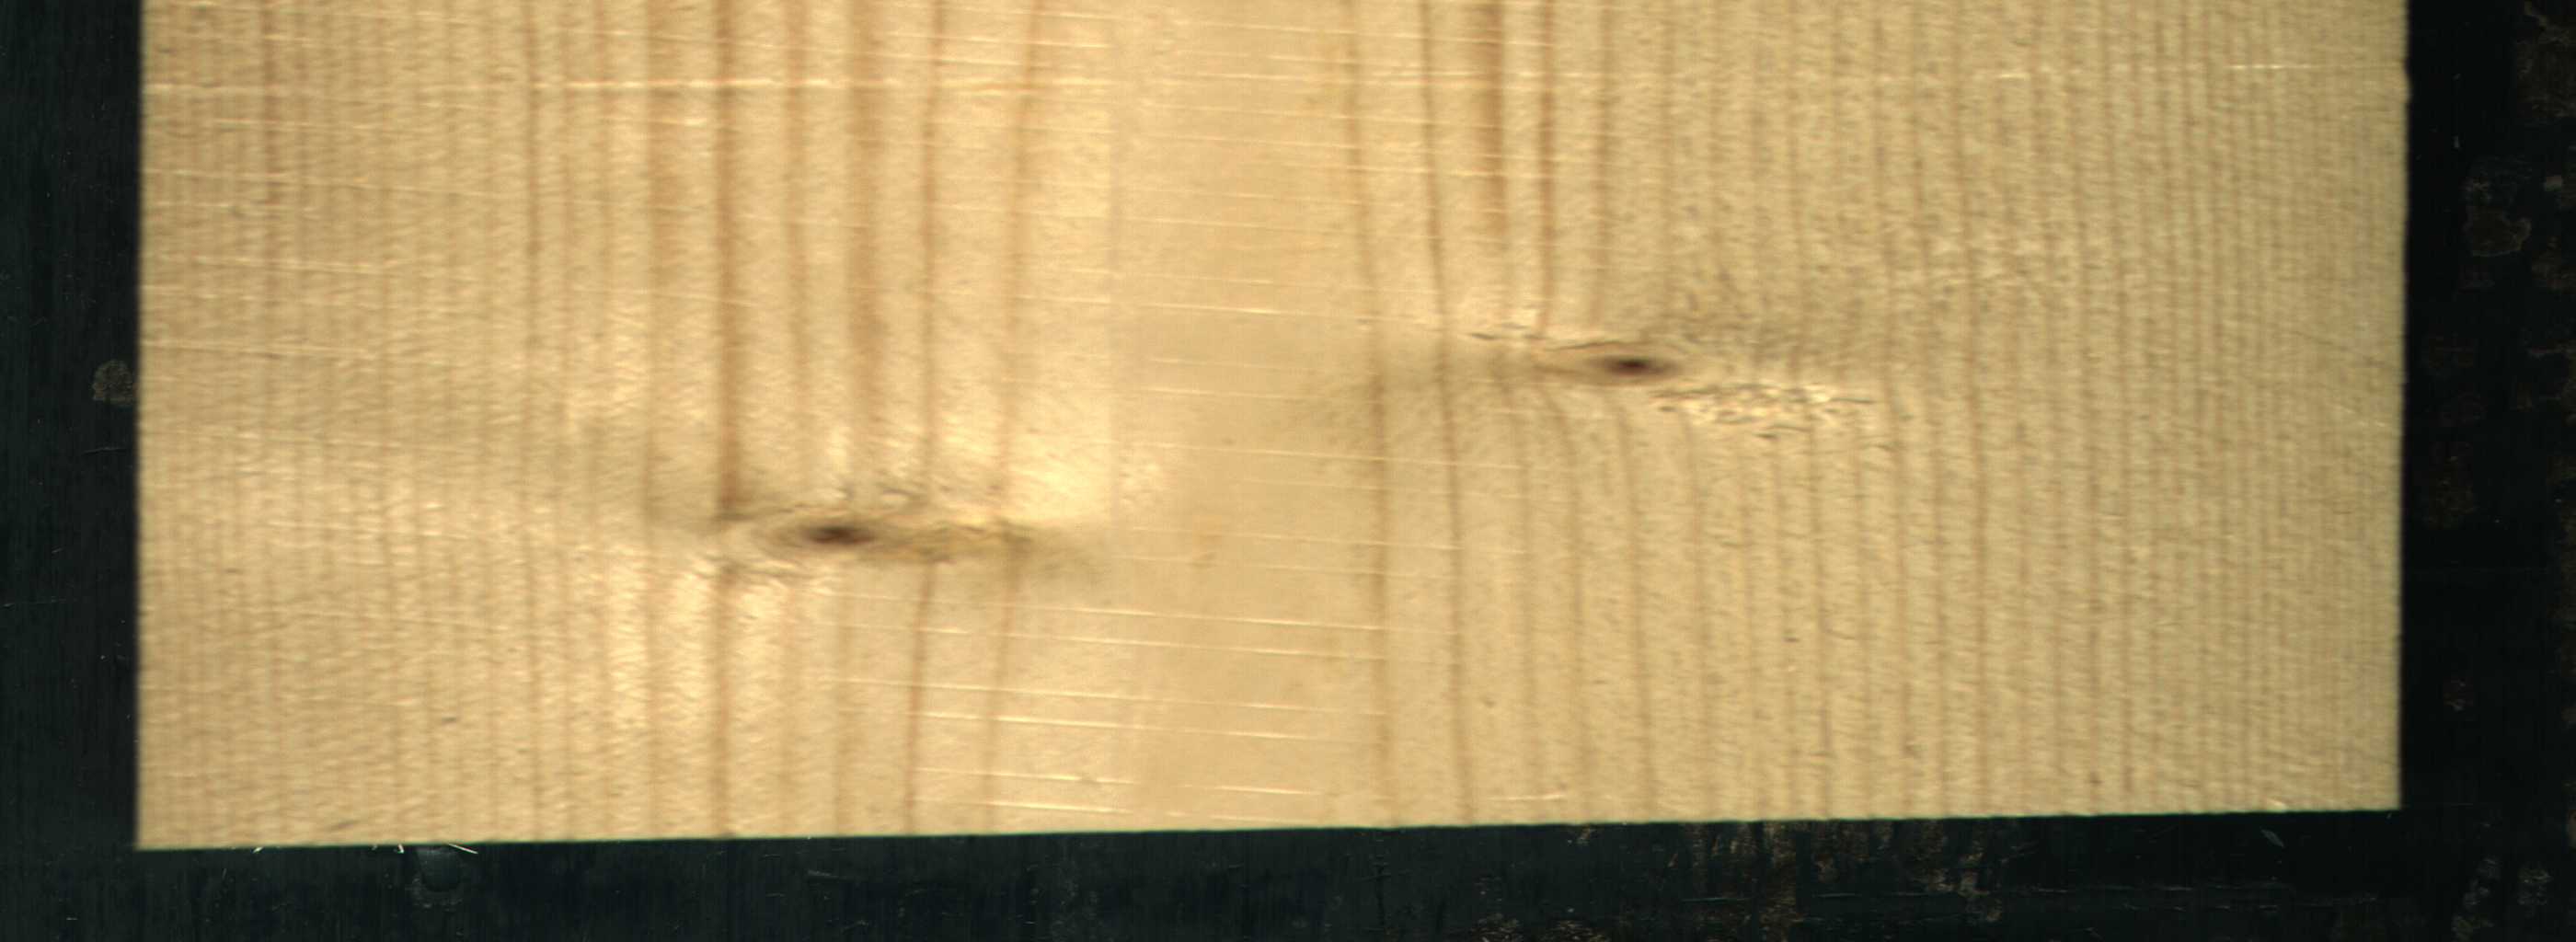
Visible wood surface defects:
Live_Knot
Live_Knot